高一 · 立体几何学
如图, 正方形网格纸中的实线图形是一个多面体的三视图, 则该多面体各表面所在平面互相垂直的有

缩视国
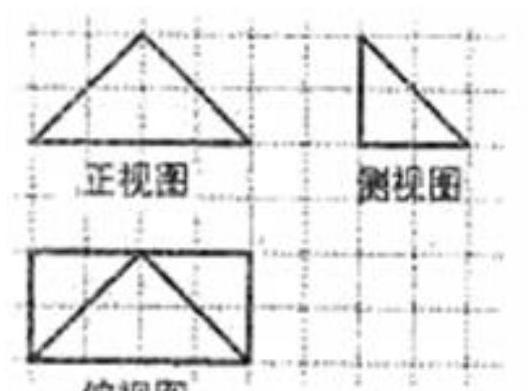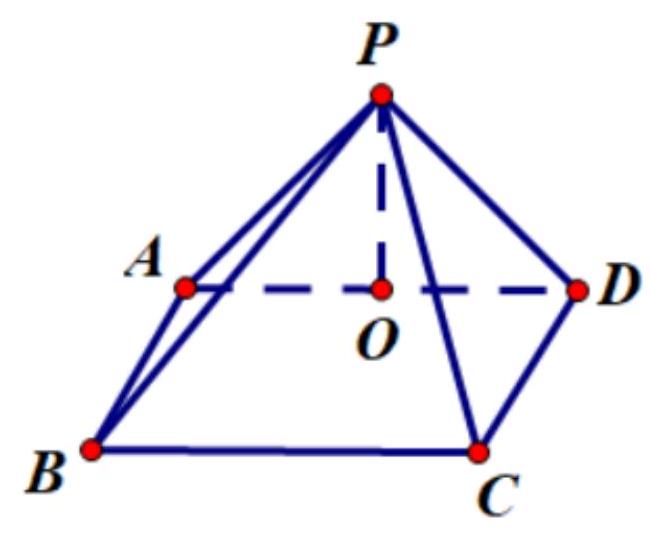
2 对
B. 3 对
C. 4 对
D. 5 对
答案: C
解析: 【分析】

画出该几何体的直观图 $P-A B C D$, 易证平面 $P A D \perp$ 平面 $A B C D$, 平面 $P C D \perp$ 平面 $P A D$, 平面 $P A B \perp$ 平面 $P A D$, 平面 $P A B \perp$ 平面 $P C D$, 从而可选出答案.

【详解】

该几何体是一个四棱雉, 直观图如下图所示, 易知平面 $P A D \perp$ 平面 $A B C D$,

作 $P O \perp A D$ 于 $O$, 则有 $P O \perp$ 平面 $A B C D, P O \perp C D$,

又 $A D \perp C D$, 所以, $C D \perp$ 平面 $P A D$,

所以平面 $P C D \perp$ 平面 $P A D$,

同理可证: 平面 $P A B \perp$ 平面 $P A D$,

由三视图可知: $P O=A O=O D$, 所以, $A P \perp P D$, 又 $A P \perp C D$,

所以, $A P \perp$ 平面 $P C D$, 所以, 平面 $P A B \perp$ 平面 $P C D$,

所以该多面体各表面所在平面互相垂直的有 4 对.

【点睛】

本题考查了空间几何体的三视图, 考查了四棱雉的结构特征, 考查了面面垂直的证明,属于中档题.